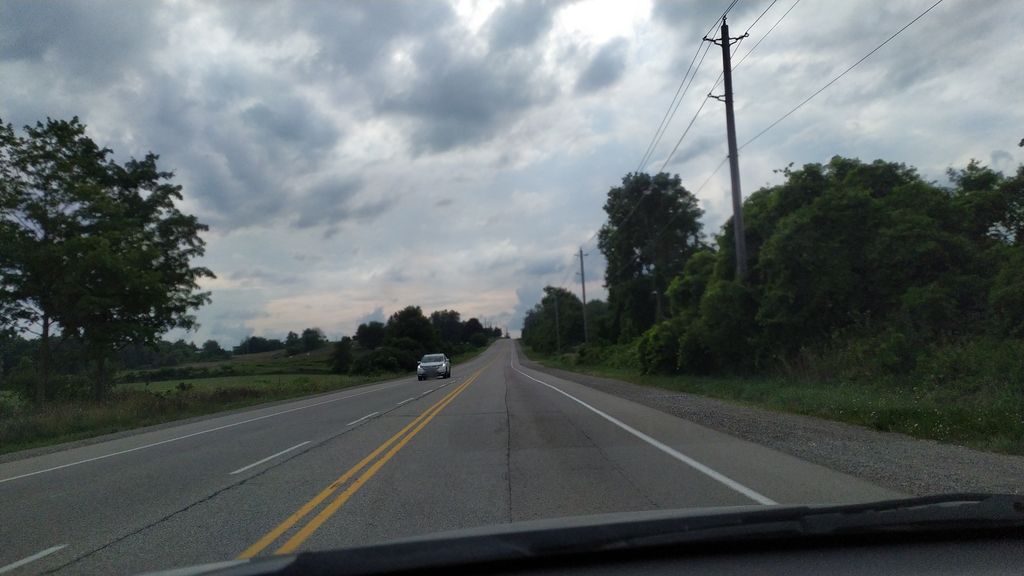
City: kitchener-waterloo